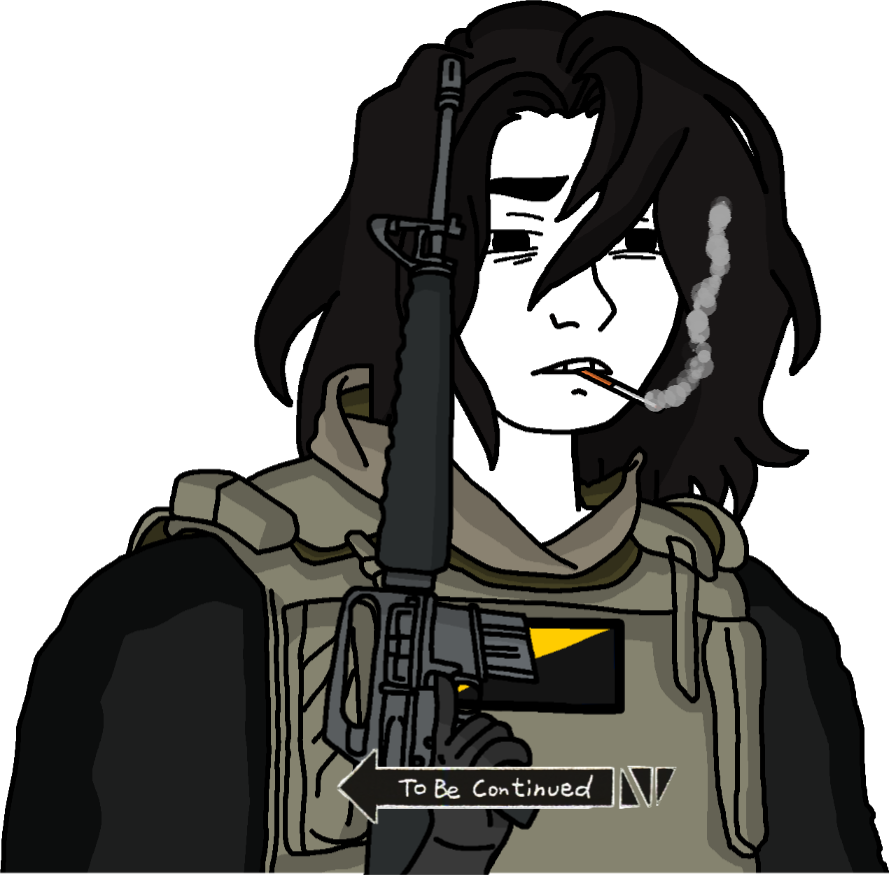
Label: 5_Twinkjak